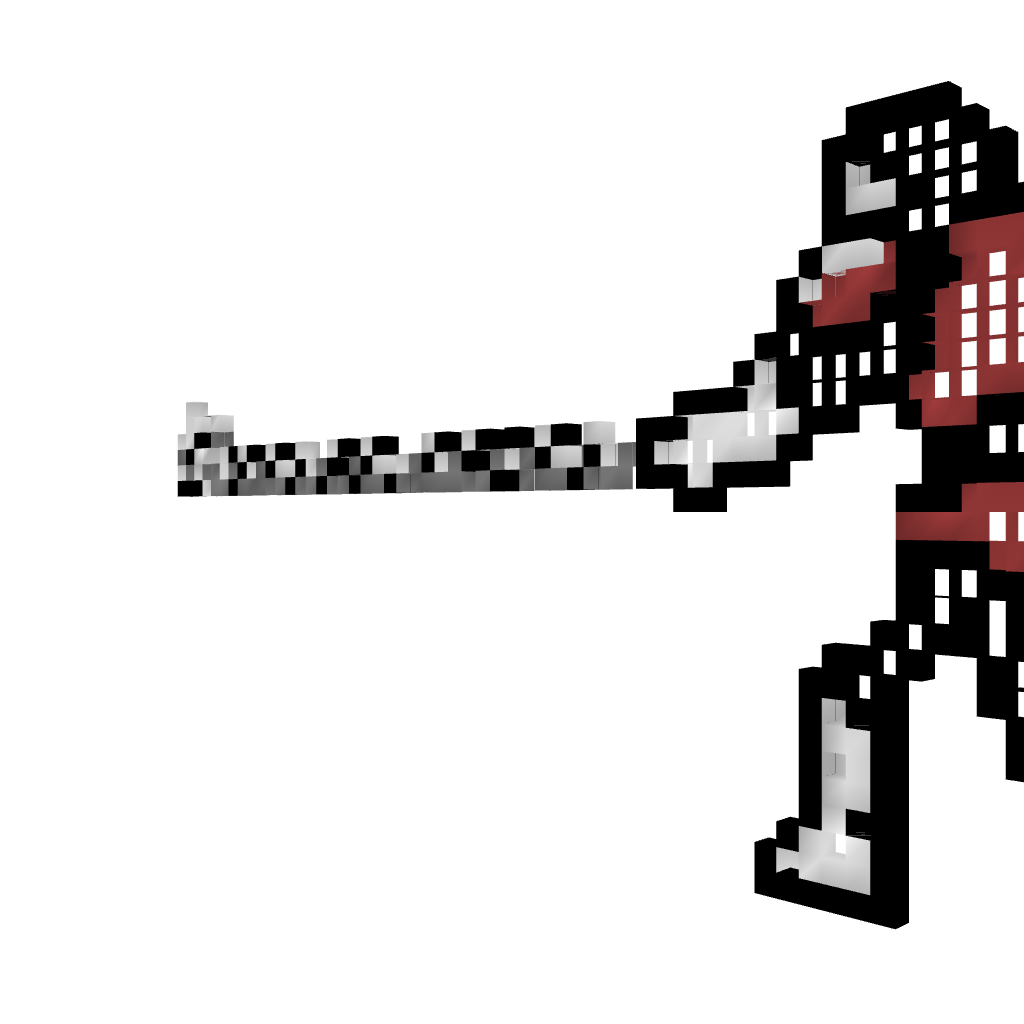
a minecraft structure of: Simon Whipping(Castlevania 2) bad low quality